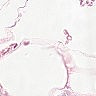
Metastatic tissue present: no